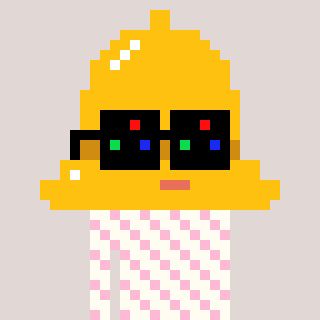
a pixel art character with square black sunglasses, a bell-shaped head and a grayscale-colored body on a warm background